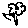
Label: flower